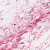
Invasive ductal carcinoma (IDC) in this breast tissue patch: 0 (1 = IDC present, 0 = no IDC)